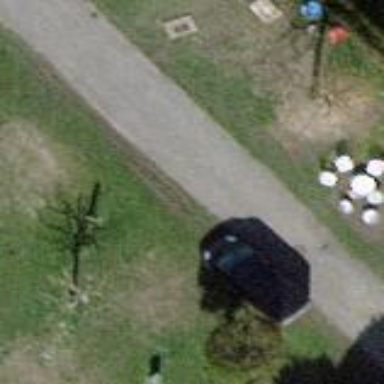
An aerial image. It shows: Camping pitch for tourists.